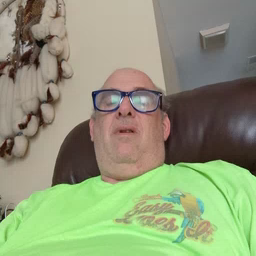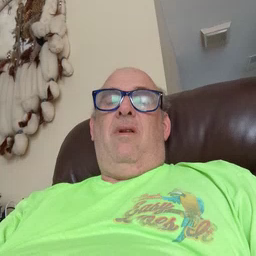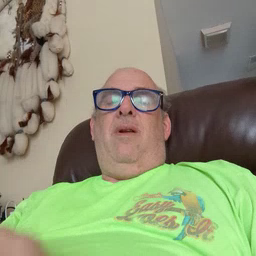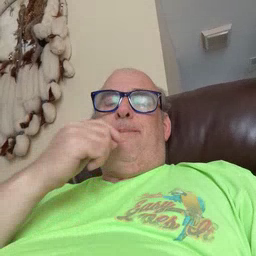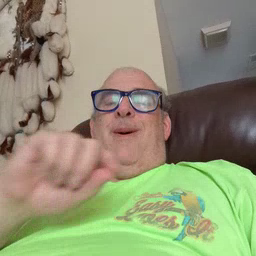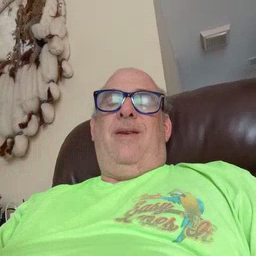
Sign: pen